Interaction volume radius: 5 \u00c5
Interaction volume height: 10 \u00c5
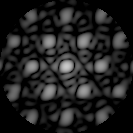
Disorder parameter: 0.2303